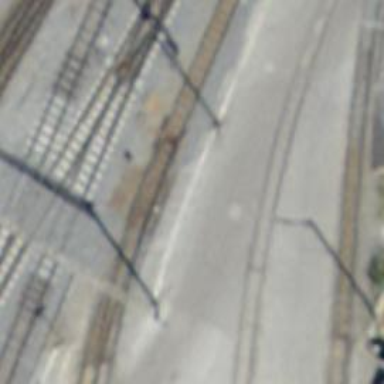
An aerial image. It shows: Narrow-gauge railway siding with electrified contact line. The siding has one track.